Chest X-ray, AP view. Patient: 54 years old, sex M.
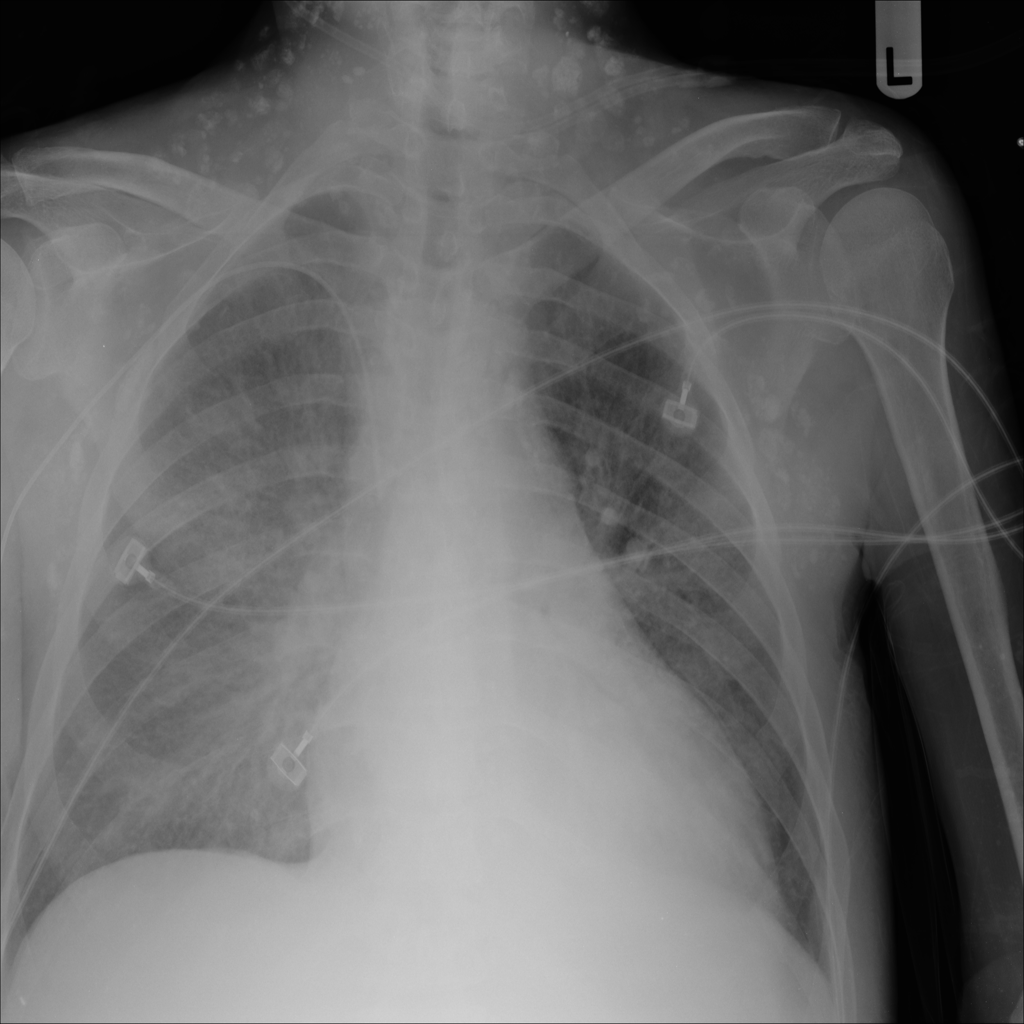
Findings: Edema